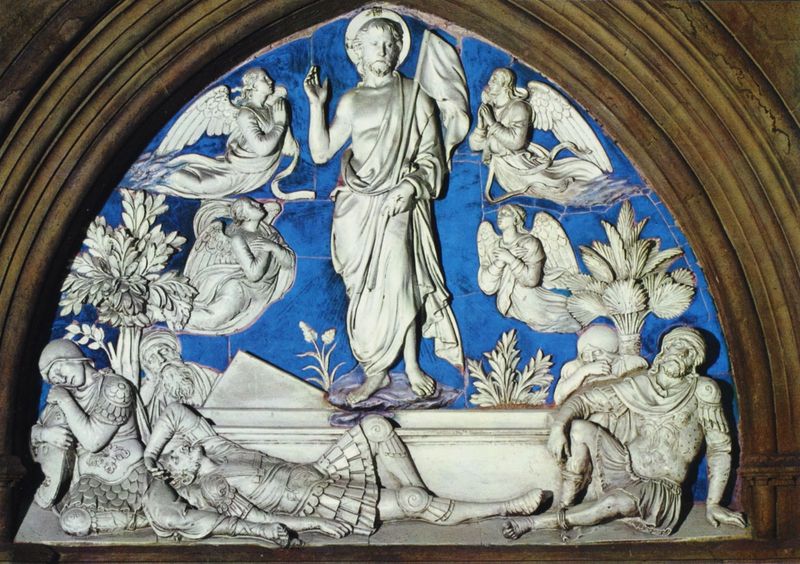
Titel: Tympanon der nördlichen Sakristeitür mit Darstellung der Auferstehung
Künstler: Luca della Robbia
Standort: Florenz, Dom (EU - I - Toskana)
Schlagwörter: baum, blau, flügel, gott, himmel, mann, schlaf, umhang, weiß, menschen, sitzen, blumen, braun, grau, hintergrund, bart, silber, sockel, stehen, busch, kirche, gewand, gold, sitzend, pflanze, pflanzen, engel, keramik, ton, relief, liegen, schlafen, schlafend, bogen, italien, fahne, lanze, soldaten, plastik, foto, soldat, ritter, rüstung, halbrund, römer, heiligenschein, sarg, nimbus, spitzbogen, christus, grab, jesus, leid, krieger, segen, wächter, palmen, macht, heiland, gefallene, sieger, auferstehung, himmelfahrt, fayence, tympanon, hochrelief, lünette, sarkophag, auferstehen, robbia, della robbia, drlla robbia, serobbia